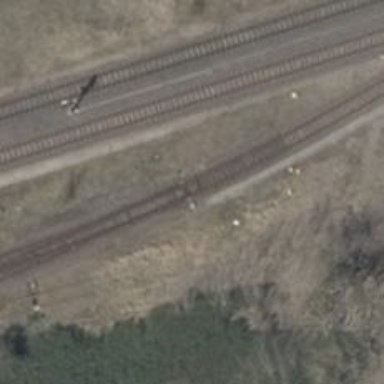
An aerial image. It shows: Railway switch.